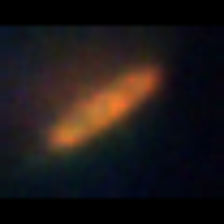
Taxon: Pennate
Group: Diatoms